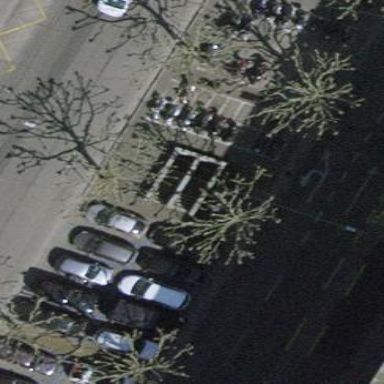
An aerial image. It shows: Motorcycle parking area with designated surface.